Field crop: maize
Growth stage: 1
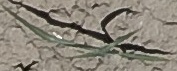
Species: sorghum